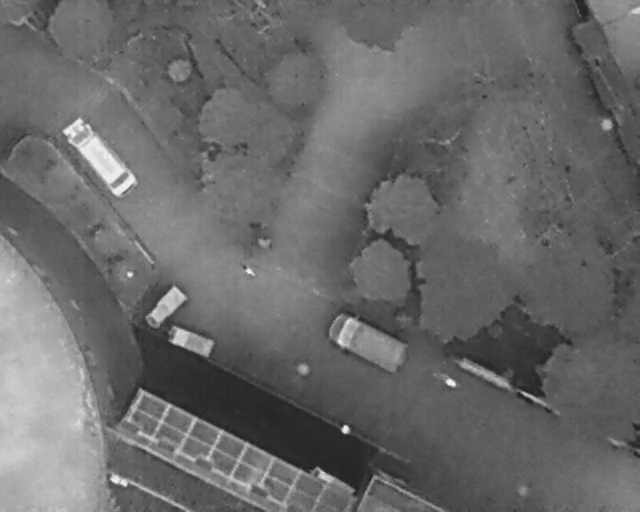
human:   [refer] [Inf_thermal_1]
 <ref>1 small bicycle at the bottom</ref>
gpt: <box>[[68, 71, 70, 76, 27]]</box>

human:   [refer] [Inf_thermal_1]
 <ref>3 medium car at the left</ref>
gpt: <box>[[8, 27, 22, 33, 140], [22, 58, 29, 62, 41], [27, 62, 31, 71, 19]]</box>